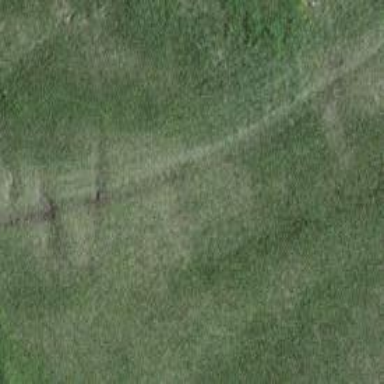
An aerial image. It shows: Path with ground surface. The track type is grade 3.